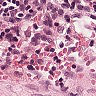
Metastatic tissue present: no